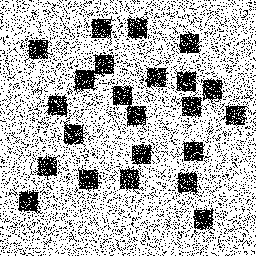
Squares: 23
Triangles: 0
Stars: 0
Total shapes: 23